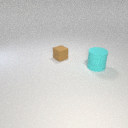
large cyan rubber cylinder to the right of small brown rubber cube